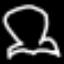
Label: frog